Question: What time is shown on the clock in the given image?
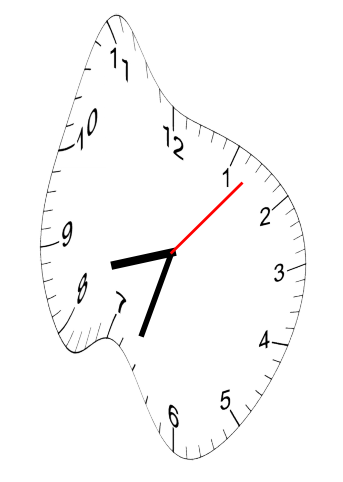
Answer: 08:33:07